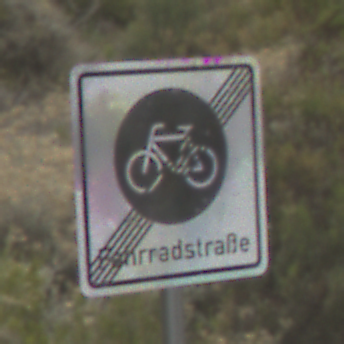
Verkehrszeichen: EndeFahrradstrasse
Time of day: Midday
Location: Outdoor (Nature)
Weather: Overcast
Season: NotSpecified
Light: Natural